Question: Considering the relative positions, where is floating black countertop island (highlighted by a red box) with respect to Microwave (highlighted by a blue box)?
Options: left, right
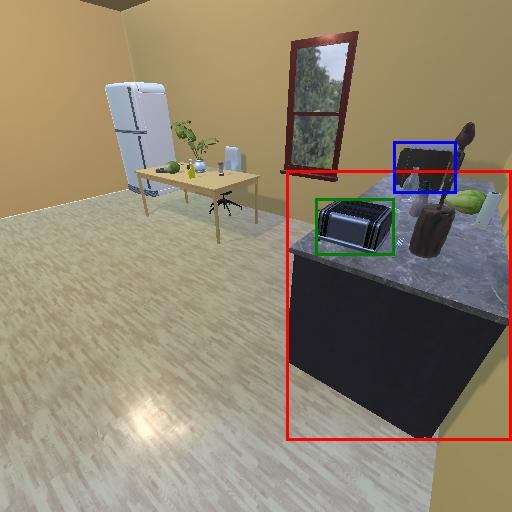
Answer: left